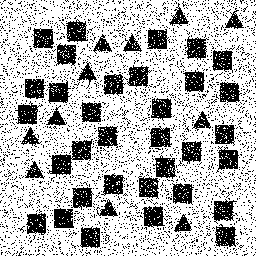
Squares: 33
Triangles: 11
Stars: 0
Total shapes: 44